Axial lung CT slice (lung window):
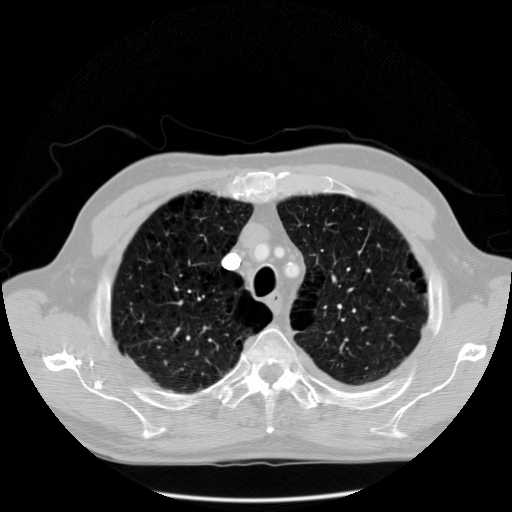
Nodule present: no